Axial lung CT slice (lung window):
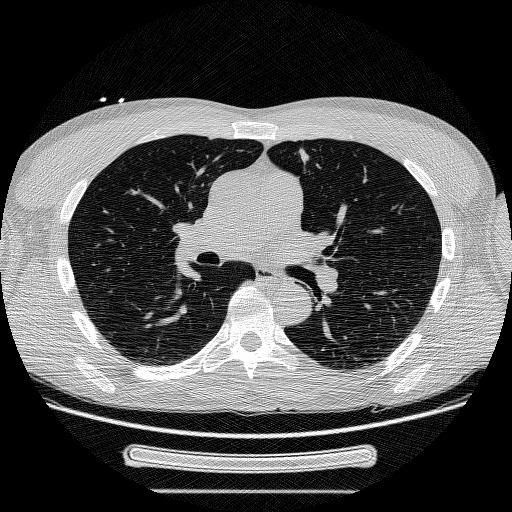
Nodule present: yes
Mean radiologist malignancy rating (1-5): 4.333